Question: I am trying to make the graph presented below for the residuals in the half-normal plot in ggplot2.

However, I am facing an error entitled Error: 'data' must be a data frame, or other object coercible by'fortify ()', not an S3 object with class hnp.
The data can be seen below.
'''
library(hnp)
Stones <- c(rep("Stone1",1), rep("Stone2",1), rep("Stone3",1))
treat <- c(rep("T6",9), rep("T7",9), rep("T8",9),
rep("T10",9), rep("T11",9),
rep("T12",9),rep("T14",9),rep("T15",9),
rep("T16",9))
Samples <- c(rep("SampleI",3), rep("SampleF",3), rep("SampleR",3))
Count <- c(3,3,1,1,2,2,0,0,0,1,2,3,0,0,1,0,0,0,2,0,2,2,0,0,0,0,0,6,
1,0,2,2,2,0,0,0,4,4,1,3,2,5,0,0,0,3,4,4,5,1,2,0,0,0,
4,4,6,1,2,1,0,0,0,4,6,4,2,3,1,0,0,0,3,2,2,1,0,5,0,1,0)
Total <- c(rep("6", 81))
dados <- data.frame(treat, Stones, Samples, Count, Total);dados
dados$treat = as.factor(dados$treat)
dados$Samples = as.factor(dados$Samples)
dados$Total = as.numeric(dados$Total)
dados$Prop = dados$Count/dados$Total
dados16 = dados[dados$treat=="T16",];dados16'
'''
The model adjustment is shown below.
'''
resp16 <-cbind(dados16$Count,dados16$Total - dados16$Count); resp16
m16 <- glm(resp16 ~ Samples,
data = dados16,
family = quasibinomial)
Graph16=hnp(m16, xlab = 'Percentil da N(0,1)', ylab = 'Residuos',
main = 'Grafico Normal de Probabilidades')
'''
The error is here.
'''
ggplot(data = Graph16)
Erro: 'data' must be a data frame, or other object coercible by 'fortify()', not an S3 object with class hnp
'''
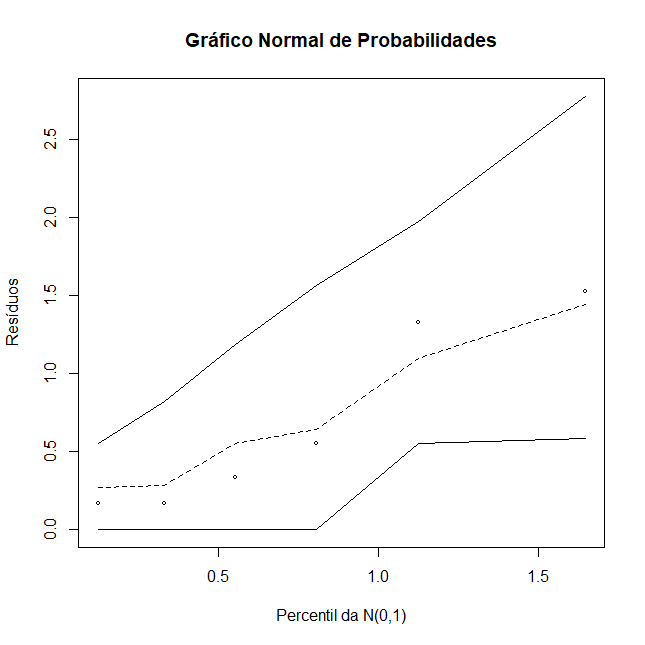
Answer: Like the error indicates, ggplot2 expects a 'data.frame' object or an object for which a 'fortify()' S3 method has been written. The 'hnp' class object doesn't have a fortify method, so probably our best option is to get the data out of the 'Graph16' object and put it in a dataframe ourselves before plotting. Example below assumes the 'Graph16' object is the same one produced from your code.
'''
library(ggplot2)
df <- data.frame(
x = Graph16$x,
lower = Graph16$lower,
median = Graph16$median,
upper = Graph16$upper,
residuals = Graph16$residuals
)
ggplot(df, aes(x)) +
geom_ribbon(aes(ymin = lower, ymax = upper),
alpha = 0.5) +
geom_point(aes(y = residuals)) +
geom_line(aes(y = median))
'''
<URL>